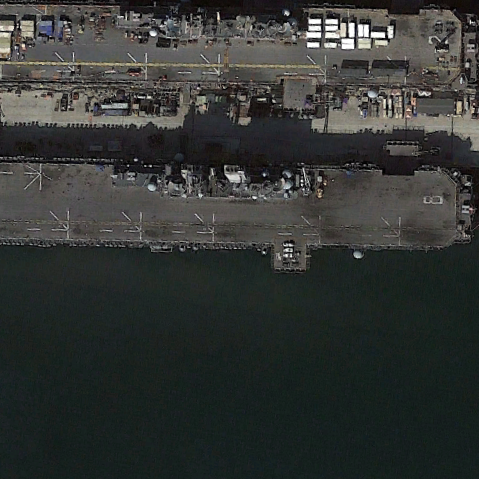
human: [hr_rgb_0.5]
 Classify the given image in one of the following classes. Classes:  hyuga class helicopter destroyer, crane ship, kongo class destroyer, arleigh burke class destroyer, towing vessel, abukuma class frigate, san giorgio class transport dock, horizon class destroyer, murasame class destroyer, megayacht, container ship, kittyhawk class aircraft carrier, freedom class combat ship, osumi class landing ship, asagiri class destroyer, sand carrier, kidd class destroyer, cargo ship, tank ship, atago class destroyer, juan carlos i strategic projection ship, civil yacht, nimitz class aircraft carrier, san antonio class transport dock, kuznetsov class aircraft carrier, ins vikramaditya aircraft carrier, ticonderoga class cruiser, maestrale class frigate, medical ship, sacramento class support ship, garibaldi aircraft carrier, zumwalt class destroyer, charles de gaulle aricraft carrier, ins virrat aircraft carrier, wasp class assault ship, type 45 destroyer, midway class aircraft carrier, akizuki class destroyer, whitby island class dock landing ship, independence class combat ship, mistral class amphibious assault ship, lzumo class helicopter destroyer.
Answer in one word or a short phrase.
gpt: Wasp class assault ship